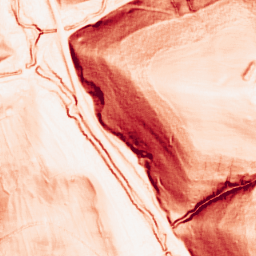
Category: morphological
Decomposition family: morphological_gradient
Decomposition parameters: size: 3
shape: square
Upsampling method: bilinear
Upsampling parameters: scale: 4
Upsampling scale: 4